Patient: sex M, age 52
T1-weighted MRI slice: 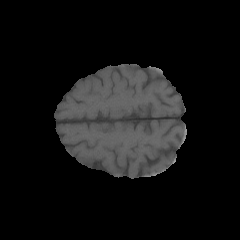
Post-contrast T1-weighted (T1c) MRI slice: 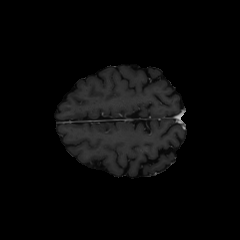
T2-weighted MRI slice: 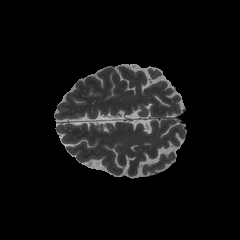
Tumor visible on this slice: no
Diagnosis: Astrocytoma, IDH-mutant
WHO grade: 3